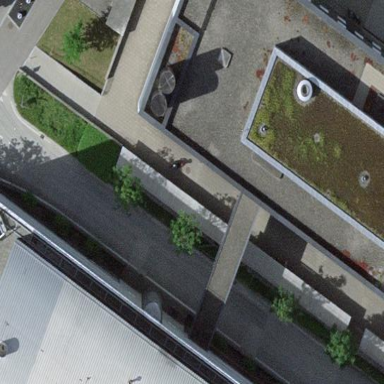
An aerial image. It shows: Bicycle parking facility.